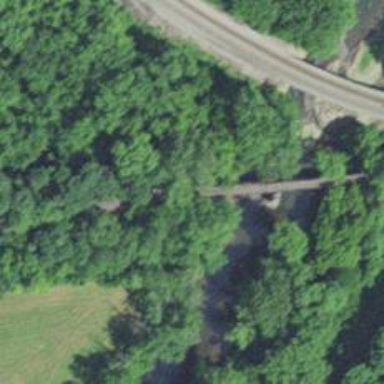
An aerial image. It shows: Disused railway spur bridge.